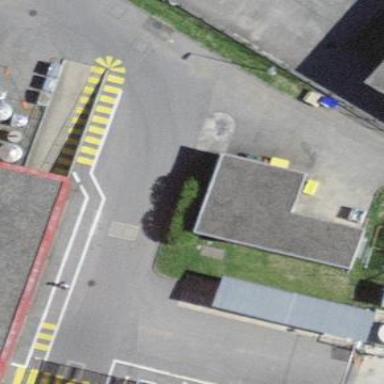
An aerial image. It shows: Industrial building.